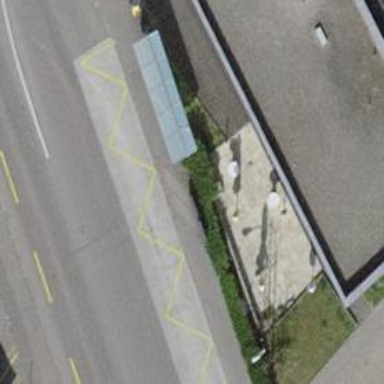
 serving as platform for public transportation."